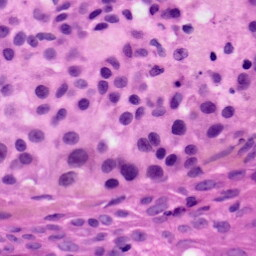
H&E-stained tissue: Skin